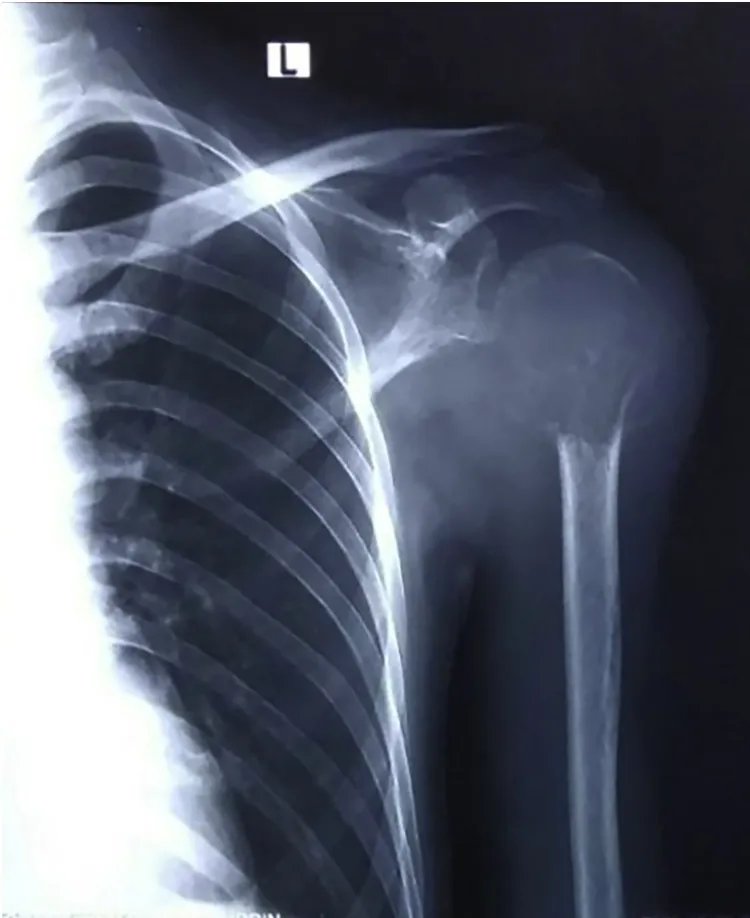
Radiograph of the left shoulder. An expansile and osteolytic lesion was visible with thinning of cortex in the proximal humerus.
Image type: radiology (x_ray)